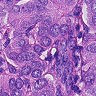
Metastatic tissue present: yes